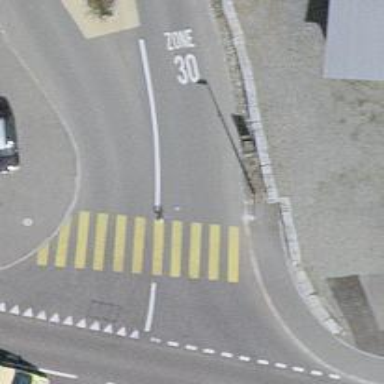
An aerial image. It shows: Marked crossing with zebra stripes on the road.